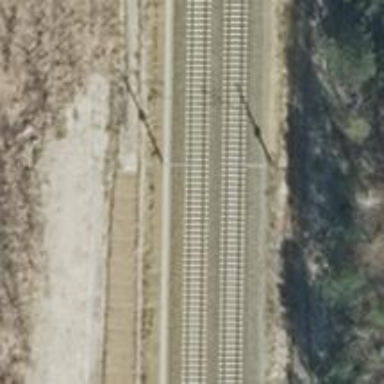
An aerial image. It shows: Milestone along the railway track with catenary mast.